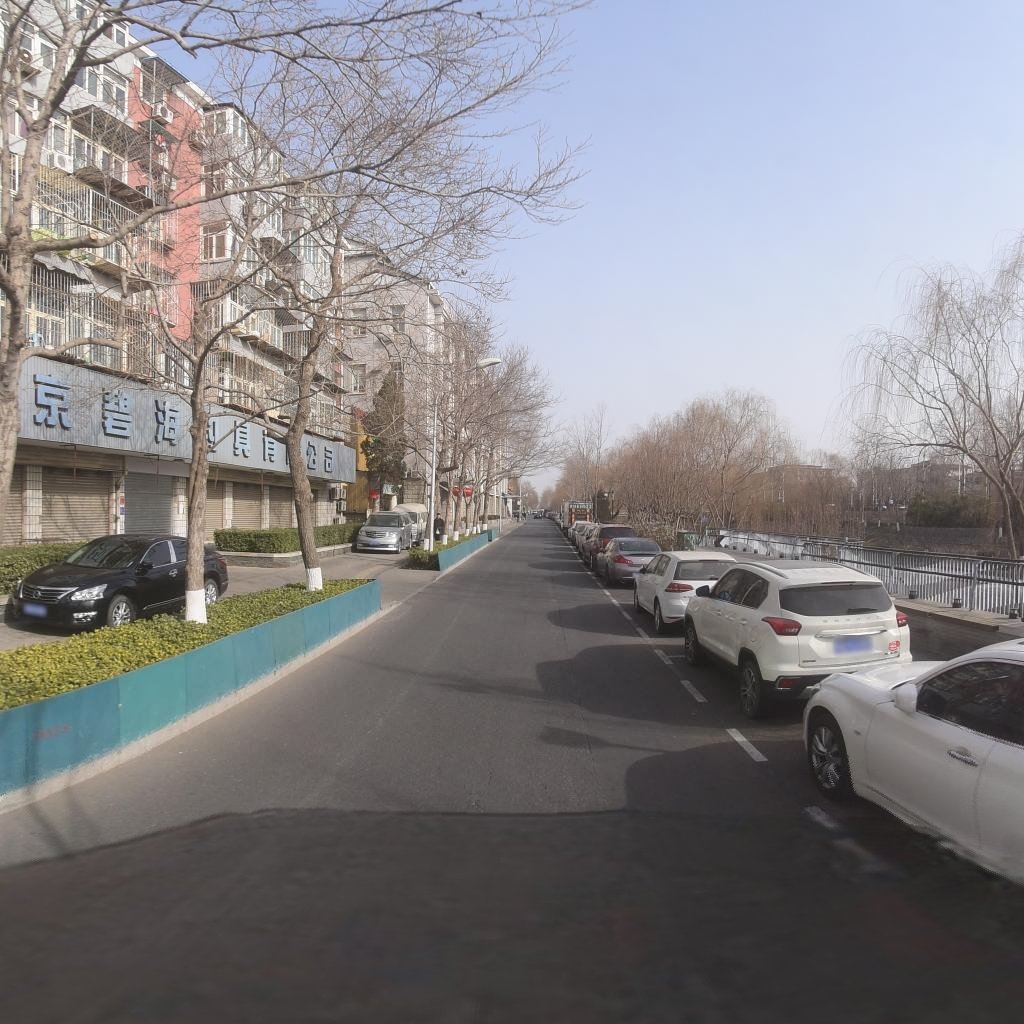
Region: Xicheng
Road damage annotations: longitudinal crack